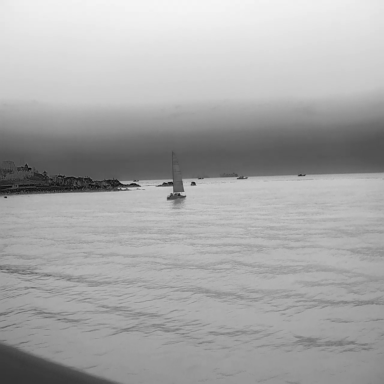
There are six objects shown in the infrared image, including a fishing_boat, a sailboat, and four bulk_carriers.